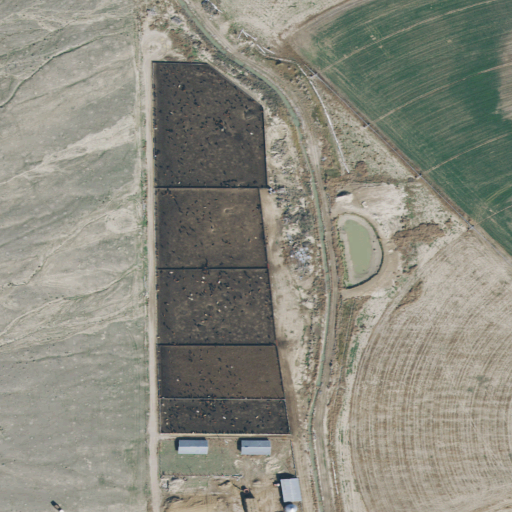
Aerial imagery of valley in Utah named Tarr Canyon containing cultivated crops, grassland, shrub, open development, and pasture